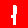
Digit: 1